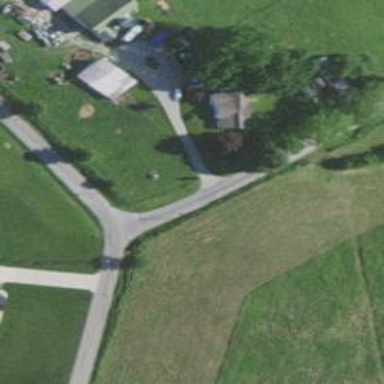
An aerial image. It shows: Driveway.